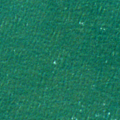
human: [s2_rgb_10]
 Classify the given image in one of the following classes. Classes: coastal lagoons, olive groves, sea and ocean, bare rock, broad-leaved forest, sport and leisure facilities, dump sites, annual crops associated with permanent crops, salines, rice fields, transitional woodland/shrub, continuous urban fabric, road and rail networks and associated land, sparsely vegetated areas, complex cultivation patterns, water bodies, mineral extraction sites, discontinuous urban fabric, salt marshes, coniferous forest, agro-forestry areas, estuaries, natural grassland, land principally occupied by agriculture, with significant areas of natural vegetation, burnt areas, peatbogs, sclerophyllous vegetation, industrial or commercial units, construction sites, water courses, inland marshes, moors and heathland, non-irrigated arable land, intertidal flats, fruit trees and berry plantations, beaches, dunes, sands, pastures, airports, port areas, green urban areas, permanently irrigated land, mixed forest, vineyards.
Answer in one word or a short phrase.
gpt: sea and ocean